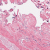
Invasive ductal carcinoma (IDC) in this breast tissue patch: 0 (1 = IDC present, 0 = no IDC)